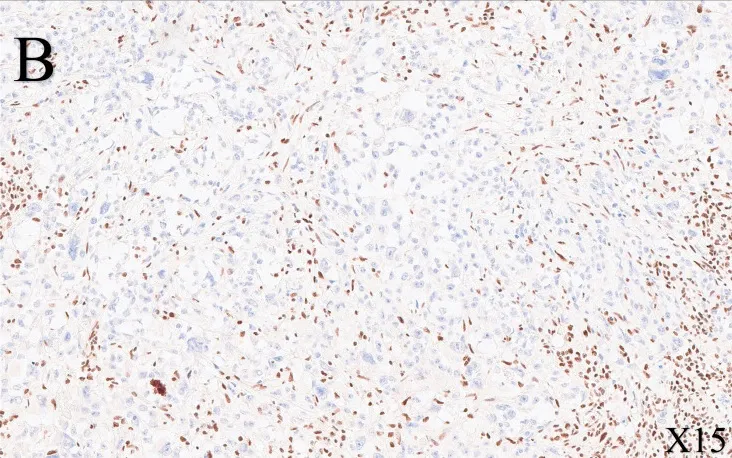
Histological features of the radical nephrectomy of the right kidney. (B) Immunohistochemistry (SMARCB1, x15 magnification) shows loss of expression of SMARB1 (also known as INI1, SNF5, or BAF47) within the tumor cells, whereas intratumoral lymphocytes are strongly positive (nuclear stain).
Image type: pathology (immunostaining)